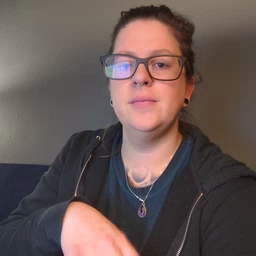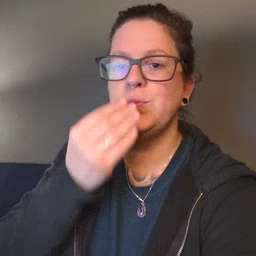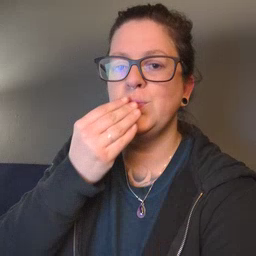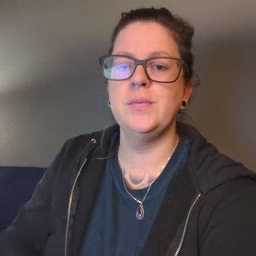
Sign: food